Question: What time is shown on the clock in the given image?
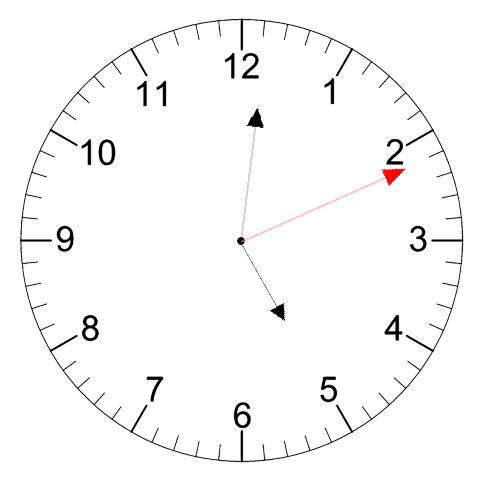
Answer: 05:01:11